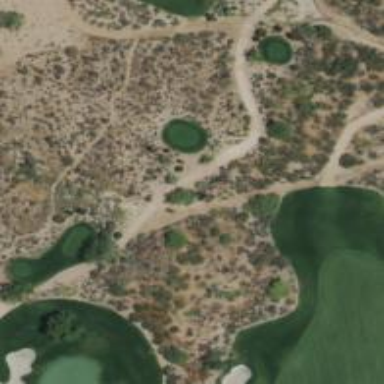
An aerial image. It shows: Path designated for golf carts.